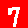
Digit: 7